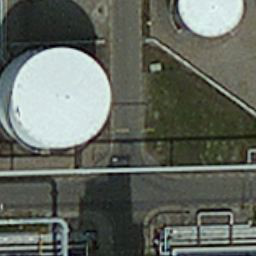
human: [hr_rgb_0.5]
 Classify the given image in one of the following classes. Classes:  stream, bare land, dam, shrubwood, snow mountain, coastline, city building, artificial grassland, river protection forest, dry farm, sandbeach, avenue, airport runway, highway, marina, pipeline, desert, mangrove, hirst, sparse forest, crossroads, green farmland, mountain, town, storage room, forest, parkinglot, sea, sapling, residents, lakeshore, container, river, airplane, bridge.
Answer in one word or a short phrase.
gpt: storage room